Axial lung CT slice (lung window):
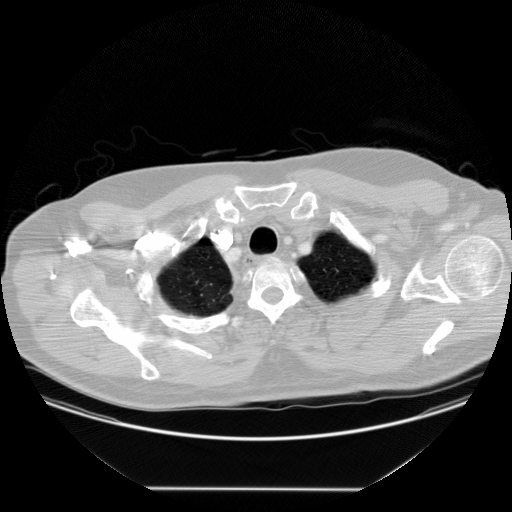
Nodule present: no